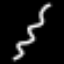
Label: squiggle